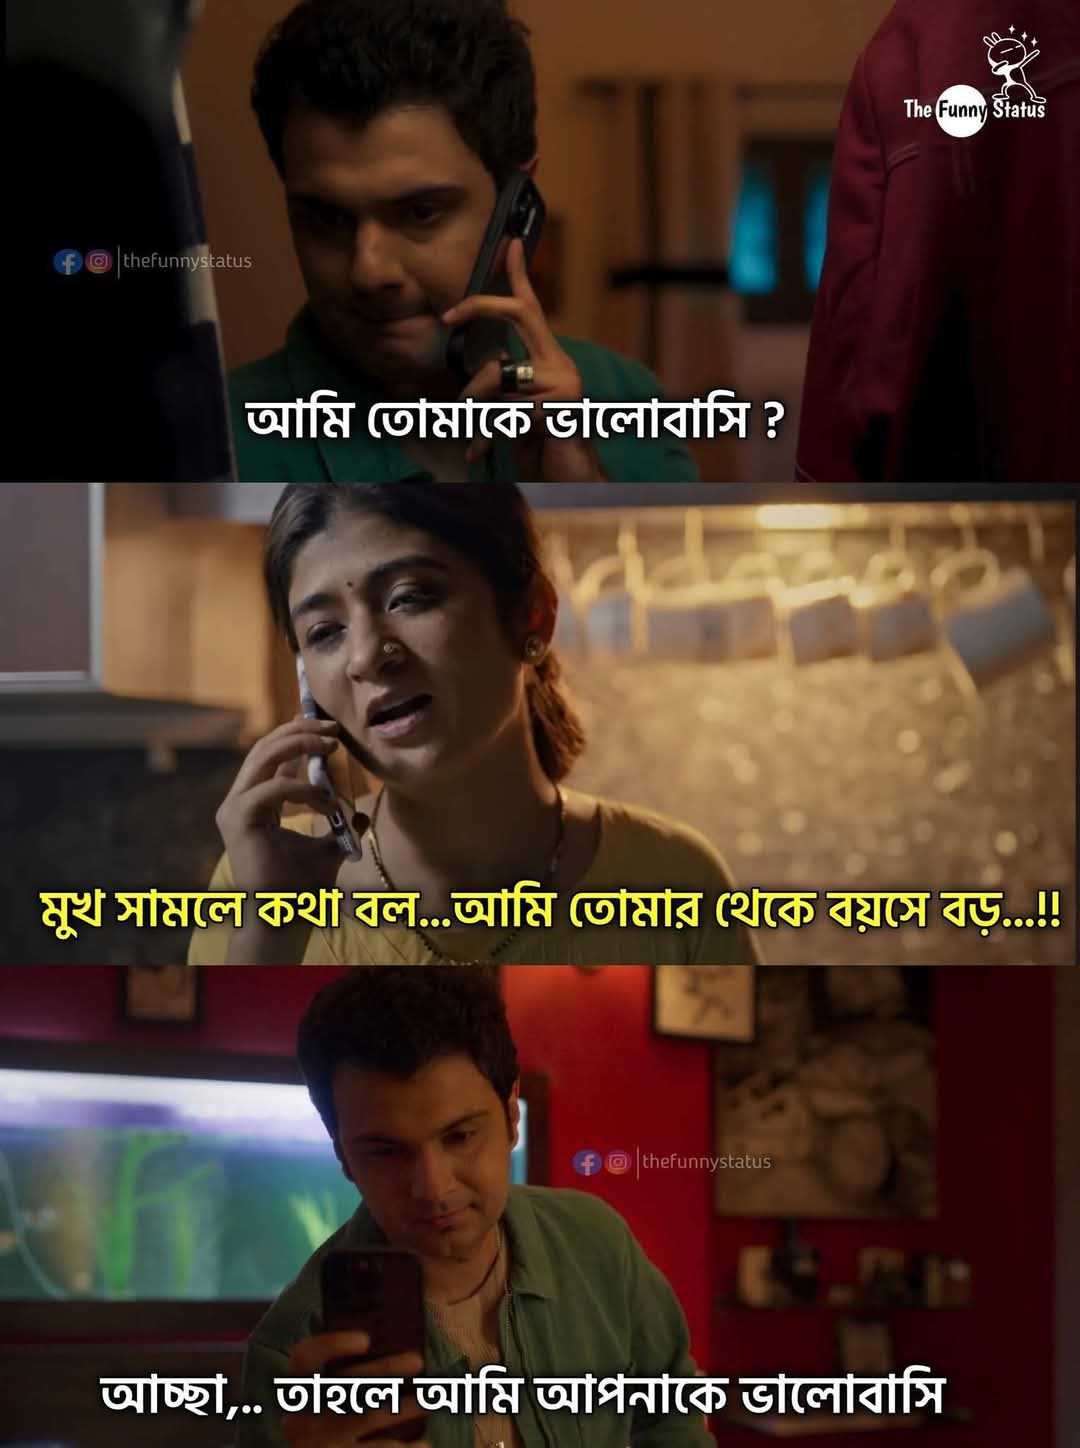
Text: আমি তোমাকে ভালোবাসি?
মুখ সামলে কথা বল...আমি তোমার থেকে বয়সে বড়...!!
আচ্ছা,.. তাহলে আমি আপনাকে ভালোবাসি
Label: Non Hate